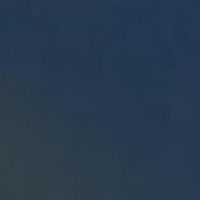
EUNIS habitat code: 14
Species observed at this site:
Anas platyrhynchos
Passer domesticus